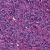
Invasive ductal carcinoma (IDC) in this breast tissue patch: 1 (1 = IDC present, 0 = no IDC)